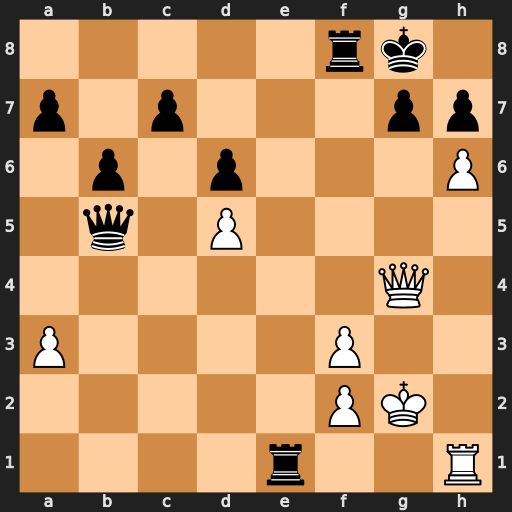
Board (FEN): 5rk1/p1p3pp/1p1p3P/1q1P4/6Q1/P4P2/5PK1/4r2R
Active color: w
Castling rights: -
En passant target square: -
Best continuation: Qxg7#